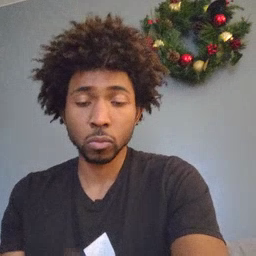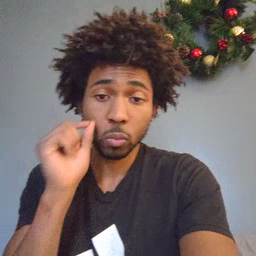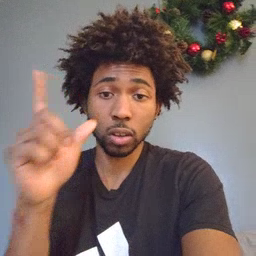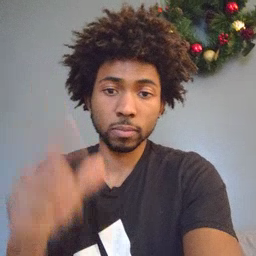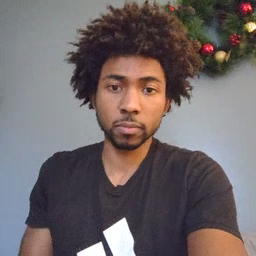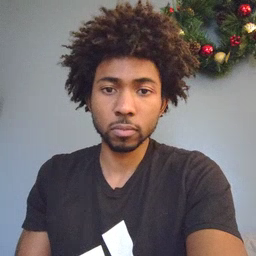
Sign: wake